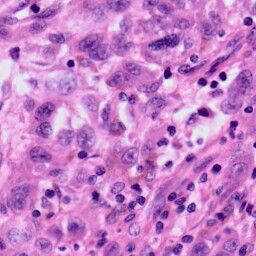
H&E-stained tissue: Skin